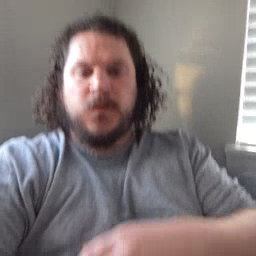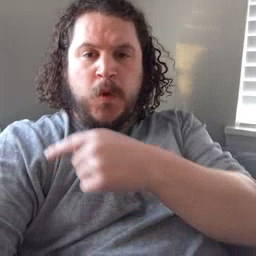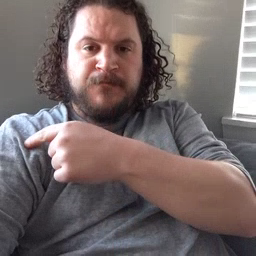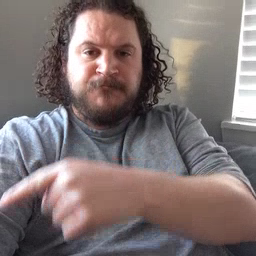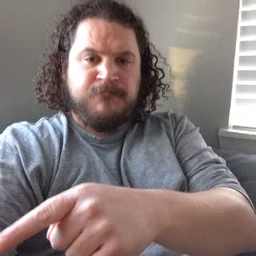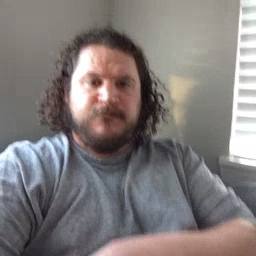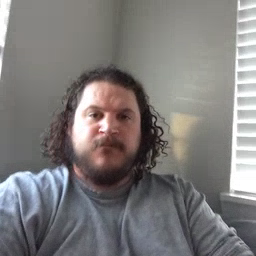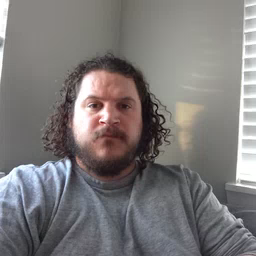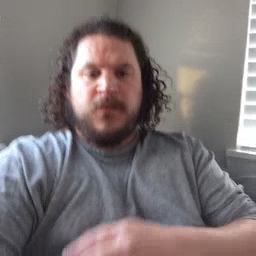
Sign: arm